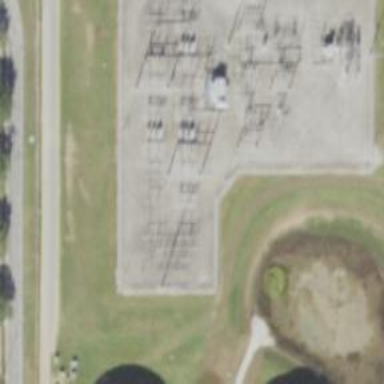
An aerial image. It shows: Switch for power supply.